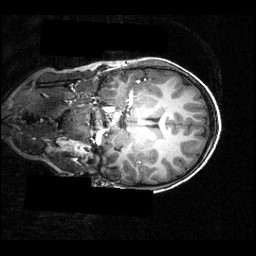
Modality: T1w
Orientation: coronal
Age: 12
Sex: male
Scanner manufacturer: siemens
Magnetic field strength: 3.951 T
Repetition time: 1.5 s
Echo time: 0.00335 s